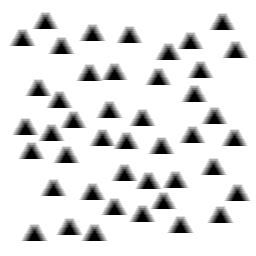
Squares: 0
Triangles: 44
Stars: 0
Total shapes: 44